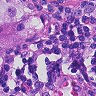
Metastatic tissue present: yes